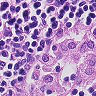
Metastatic tissue present: no